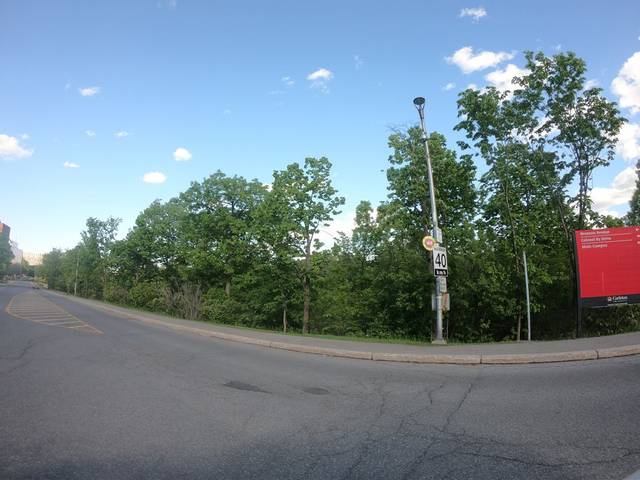
Region: Canada
Coordinates: 45.379, -75.7